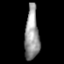
Tissue: prostate
Cell type: T cells
Senescence score: 0.2555
Nuclear area (px): 736
Mean DAPI intensity: 151.607